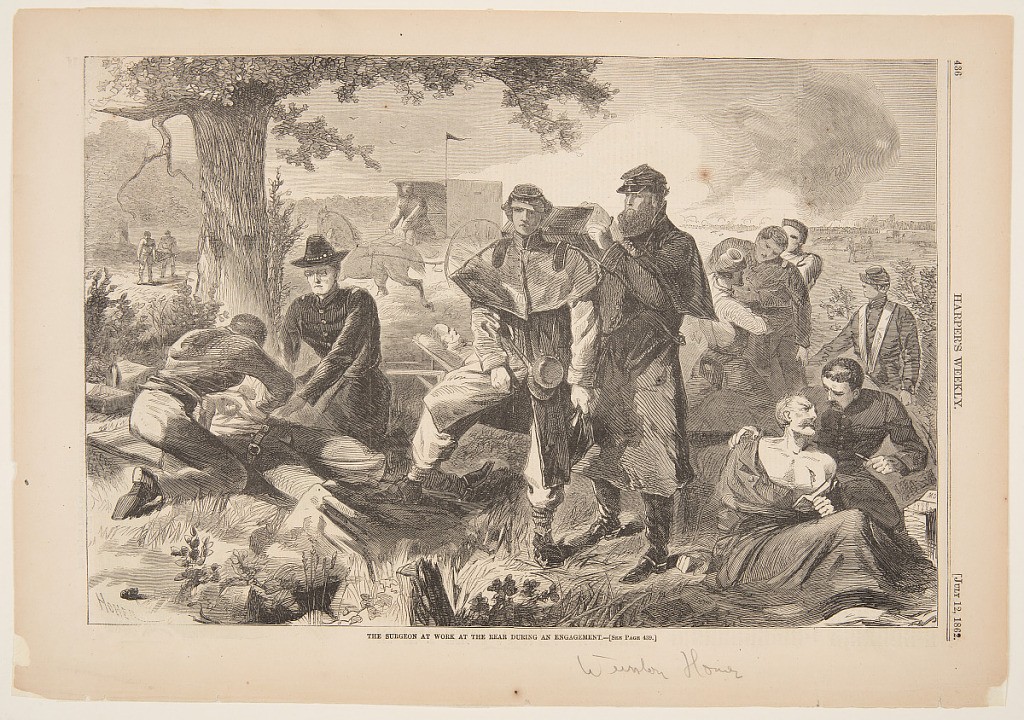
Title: The Surgeon at Work at the Rear During an Engagement
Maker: Winslow Homer, American, 1836–1910
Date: July 12, 1862
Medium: Wood engraving in black ink on paper
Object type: Print
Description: Wounded soldiers being treated by the surgeon as battle rages in the distance.